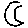
Label: moon